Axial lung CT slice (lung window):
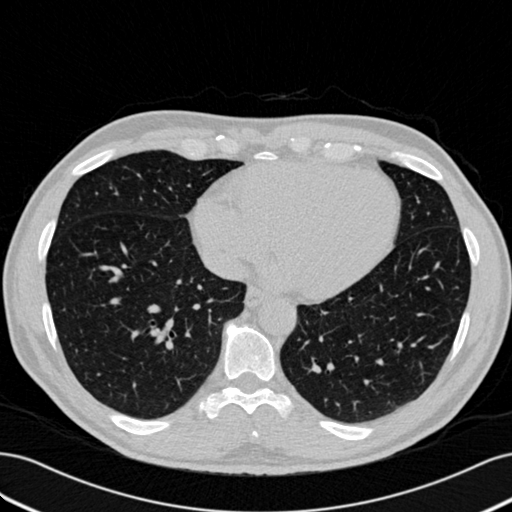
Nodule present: no